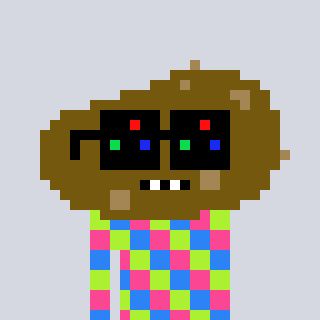
a pixel art character with square black sunglasses, a potato-shaped head and a gunk-colored body on a cool background